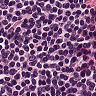
Metastatic tissue present: no